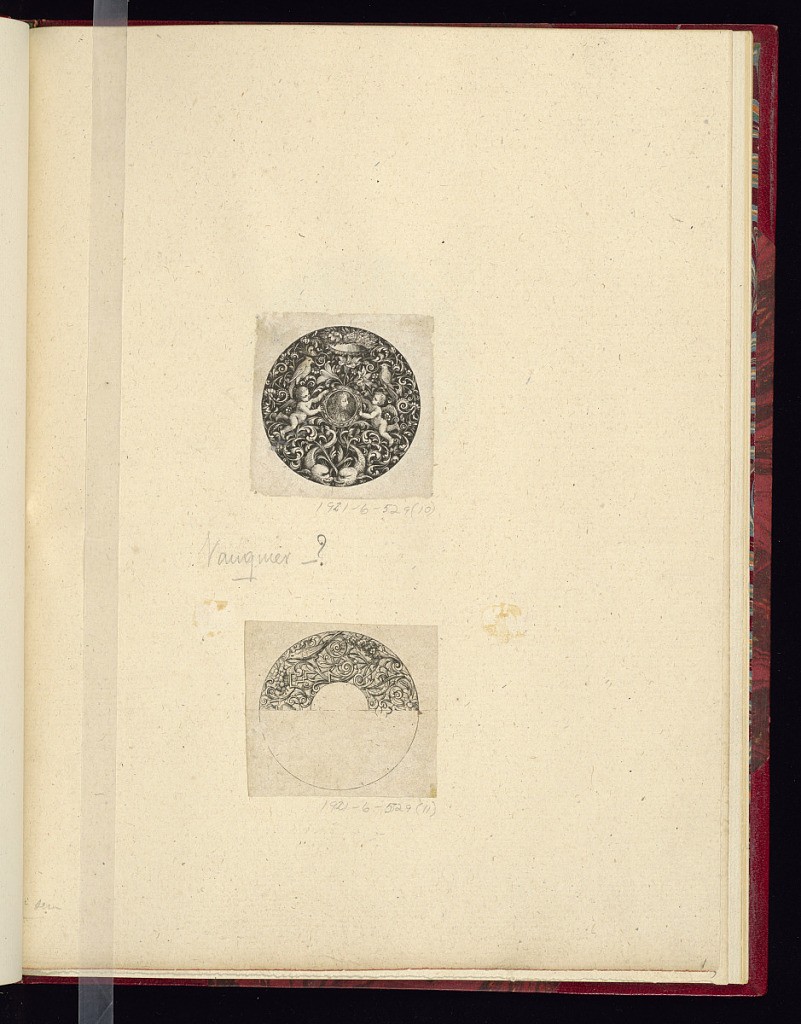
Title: Design for a Watchcase Lid or Medallion
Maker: Jacques Vauquer, French, 1621–1686
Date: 17th century
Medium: Engraving on laid paper
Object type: Print
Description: A small ornament print - the upper half of a design for a medallion or lid of a circular watchcase, with a central roundel left blank. The dense design features a bird, vase, flowers, a basket of fruit, strapwork, and scrolling leaves